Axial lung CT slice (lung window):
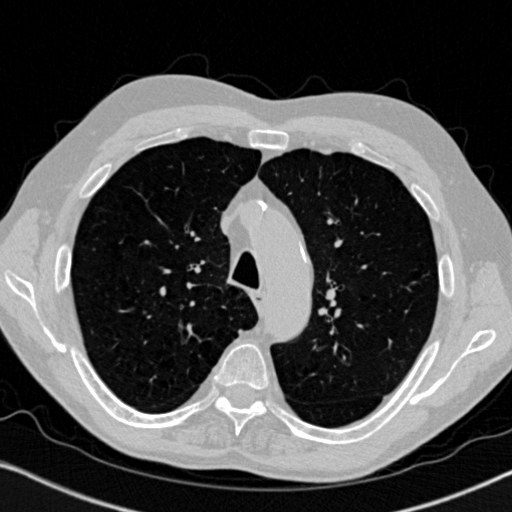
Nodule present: no